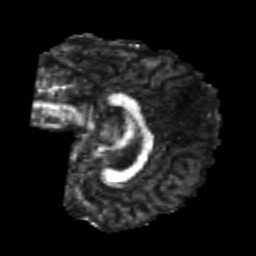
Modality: FA
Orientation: sagittal
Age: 22
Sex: male
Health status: healthy
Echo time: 0.074 s